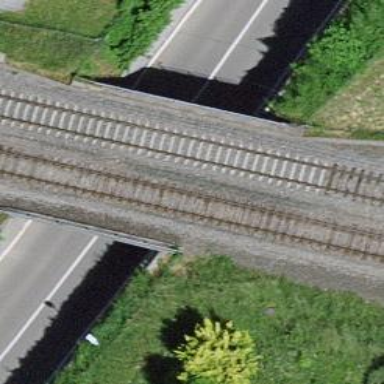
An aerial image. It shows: Railway bridge with electrified tracks and single contact line.